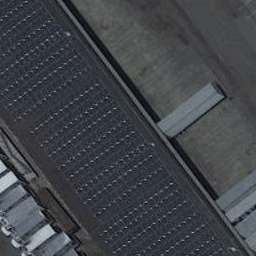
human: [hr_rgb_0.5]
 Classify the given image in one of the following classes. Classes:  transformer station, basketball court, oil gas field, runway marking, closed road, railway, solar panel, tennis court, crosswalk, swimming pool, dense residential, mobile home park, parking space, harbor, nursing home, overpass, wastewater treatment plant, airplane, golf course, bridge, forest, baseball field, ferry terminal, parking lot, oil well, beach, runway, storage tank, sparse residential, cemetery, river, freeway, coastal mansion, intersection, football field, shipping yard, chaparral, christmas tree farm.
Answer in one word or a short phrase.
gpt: solar panel